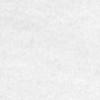
Label: no_change